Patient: sex F, age 77
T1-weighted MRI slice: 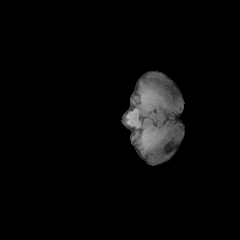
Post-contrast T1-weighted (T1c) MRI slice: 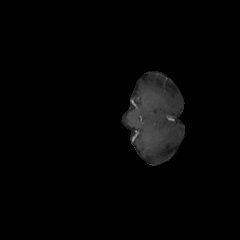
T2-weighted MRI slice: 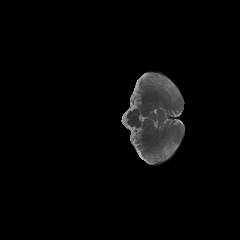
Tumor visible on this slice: no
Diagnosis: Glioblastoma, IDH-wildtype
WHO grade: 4